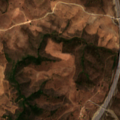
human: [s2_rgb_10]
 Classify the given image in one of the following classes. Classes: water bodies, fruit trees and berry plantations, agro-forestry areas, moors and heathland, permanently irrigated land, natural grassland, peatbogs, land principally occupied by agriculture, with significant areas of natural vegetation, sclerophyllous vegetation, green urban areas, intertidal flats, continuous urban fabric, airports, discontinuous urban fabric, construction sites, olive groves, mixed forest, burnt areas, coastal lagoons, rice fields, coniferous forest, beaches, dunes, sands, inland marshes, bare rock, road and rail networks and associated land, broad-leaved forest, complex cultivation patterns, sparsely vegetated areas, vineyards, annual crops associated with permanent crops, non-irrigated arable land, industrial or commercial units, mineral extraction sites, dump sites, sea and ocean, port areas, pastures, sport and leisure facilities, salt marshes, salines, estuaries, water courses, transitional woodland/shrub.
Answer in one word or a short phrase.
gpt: land principally occupied by agriculture, with significant areas of natural vegetation, broad-leaved forest, sclerophyllous vegetation, transitional woodland/shrub